Question: I have made a scatter plot and need to include the pearson correlation coeffient for the age and height somewhere on the graph. Here is part of what I have done already.
'''
plot(survey$Age, survey$Height,main="A scatter plot of Age against Height",xlab="Age(years)",ylab="Height(cm)")
'''

The data set I used is here. survey
'''
Name Sex Age Height Weight Forearm Pulse Eyes Pizza
1 Kaito McCarthy Male 17 182 55 26 88 Purple Mushroom
2 James Durand Male 18 185 103 28 90 Brown Spinach
3 Kaito Hajek Male 20 171 49 25 92 Brown Sausage
4 Liam Steiner Male 18 176 58 25 68 Green Sausage
5 Kevin Gonzalez Male 21 158 57 23 68 Brown Sausage
6 Momoko Durand Female 21 155 43 25 84 Purple Spinach
7 Julian Takahashi Male 18 199 114 29 74 Blue Prawns
8 Fabian Rodriguez Male 19 176 90 25 76 Brown Mushroom
9 Samuel Kennedy Male 17 191 68 29 86 Purple Sausage
10 Vicente Carrasco Male 23 176 52 25 88 Purple Spinach
11 Nina Hajek Female 19 153 34 24 62 Purple Pineapple
12 Nanami Gonzalez Female 19 160 56 26 98 Purple Spinach
13 Kazuya Carrasco Male 19 170 47 25 82 Green Mushroom
14 Tomas Durand Male 22 178 62 25 76 Brown Mushroom
15 Mary Simon Female 21 174 49 27 72 Brown Pineapple
16 James Bernard Male 22 162 40 24 80 Purple Pineapple
17 Ciara Steiner Female 23 172 82 27 86 Purple Pineapple
18 Krishna Durand Female 19 185 99 28 78 Green Pineapple
19 Ana Rodriguez Female 18 168 66 25 72 Brown Pineapple
20 Daiki Takahashi Female 17 155 45 24 84 Brown Pineapple
21 Tomaz Rodriguez Male 17 182 83 27 74 Brown Spinach
22 Akane Gonzalez Female 17 164 42 25 90 Blue Pineapple
23 Neli Castro Female 18 162 73 26 72 Green Spinach
24 Riku Carrasco Male 18 185 68 28 82 Green Sausage
25 Leonie Castro Female 18 146 50 23 84 Purple Mushroom
26 Alejandra Lopez Female 23 169 47 25 74 Purple Prawns
27 Lea Summers Female 18 160 51 24 58 Blue Pineapple
28 Ava Castro Female 18 170 69 25 72 Brown Pineapple
29 Tyler Steiner Male 24 185 57 27 76 Purple Mushroom
30 Jacob Carrasco Male 24 167 46 24 78 Green Sausage
31 Nina Lopez Female 25 169 47 26 64 Brown Pineapple
32 Kaeda Gonzalez Female 24 164 50 25 80 Green Pineapple
33 Rebeka Lopez Female 21 155 47 235 50 Brown Mushroom
34 Mary Kennedy Female 24 158 37 24 76 Purple Sausage
35 Leah Castro Female 23 177 88 27 80 Blue Mushroom
36 Michelle Bernard Female 23 155 36 24 80 Blue Pineapple
37 Shin Lopez Male 19 170 47 24 76 Green Pineapple
38 Rose Takahashi Female 21 170 48 26 60 Brown Spinach
39 Emilie Steiner Female 23 160 74 25 82 Green Mushroom
40 Nathan Durand Male 21 180 100 26 86 Blue Prawns
41 Jonas Takahashi Male 19 186 95 27 80 Blue Pineapple
42 Nicolas Summers Male 21 181 65 26 62 Green Pineapple
Cheerful Kiss
1 Moderately No
2 Moderately No
3 Moderately Yes
4 Quite a bit Yes
5 Moderately Yes
6 Moderately Yes
7 Moderately Yes
8 Moderately Yes
9 Moderately No
10 Quite a bit No
11 Quite a bit Yes
12 Moderately No
13 Moderately Yes
14 Moderately Yes
15 Moderately No
16 Quite a bit Yes
17 Moderately No
18 Quite a bit No
19 Moderately No
20 Moderately Yes
21 Moderately No
22 Moderately Yes
23 Moderately No
24 Moderately Yes
25 Moderately Yes
26 Moderately No
27 A Little Yes
28 Quite a bit Yes
29 Quite a bit Yes
30 Moderately Yes
31 Quite a bit Yes
32 Moderately Yes
33 Moderately Yes
34 Moderately Yes
35 A Little Yes
36 Moderately Yes
37 Moderately No
38 Moderately No
39 Moderately Yes
40 Quite a bit Yes
41 Moderately Yes
42 Moderately No
'''
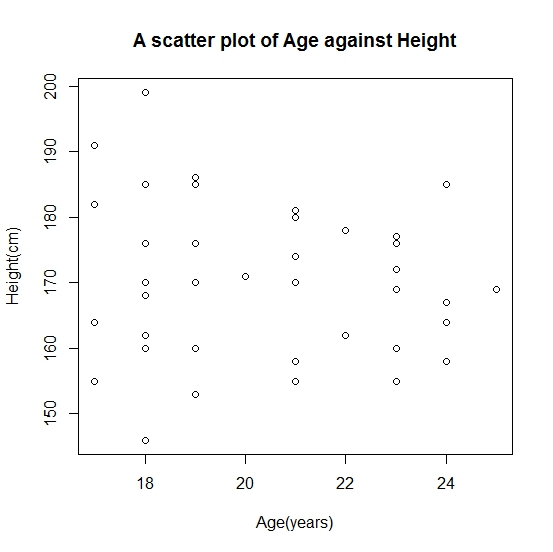
Answer: I usually add information to a plot using 'legend' or 'text'.
For example:
'''
legend(x='bottomright', legend='Cor = 0.34')
'''
In your case it would be more like this:
'''
legend(x='bottomright', legend=paste('Cor =',round(cor(survey$Age, survey$Height),2)))
'''